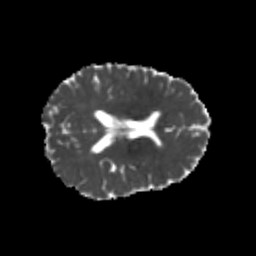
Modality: MD
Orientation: axial
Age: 22
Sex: female
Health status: healthy
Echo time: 0.074 s